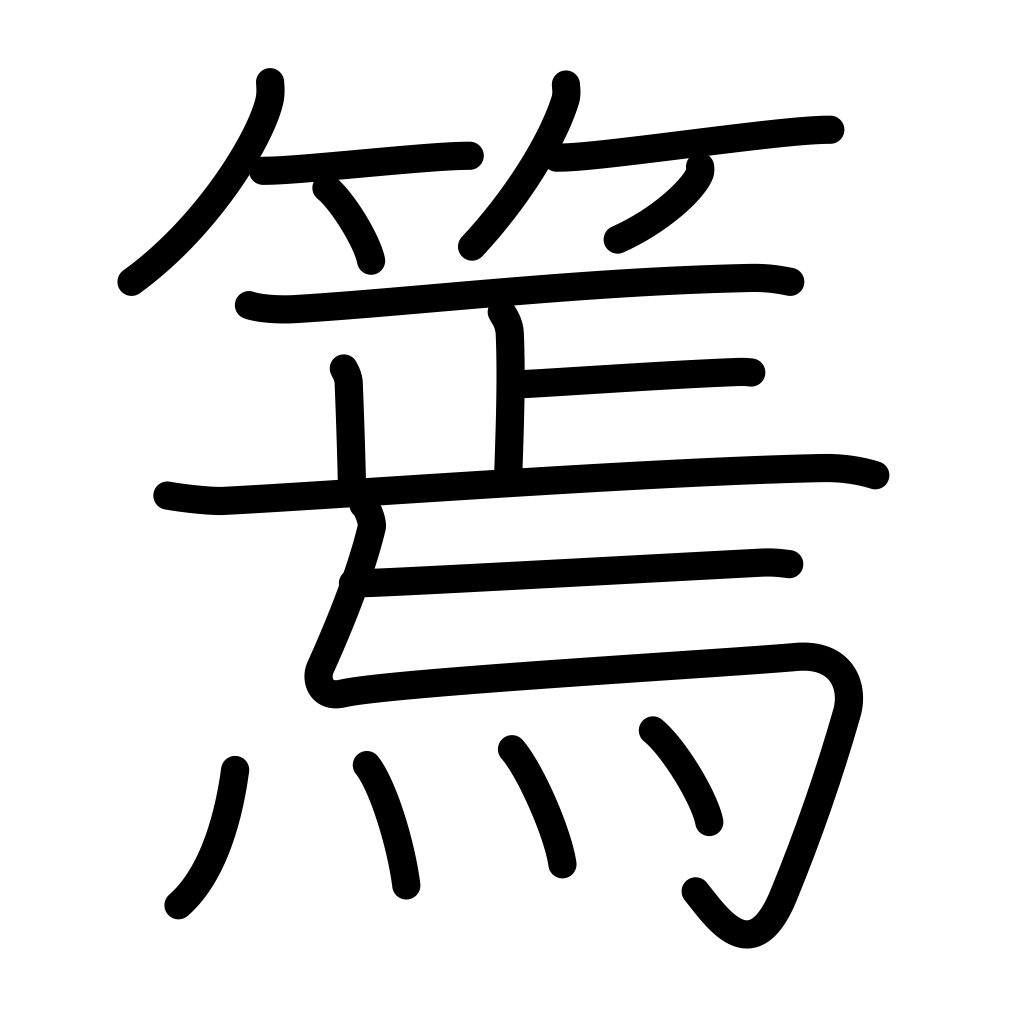
Meaning: black bamboo, slender bamboo